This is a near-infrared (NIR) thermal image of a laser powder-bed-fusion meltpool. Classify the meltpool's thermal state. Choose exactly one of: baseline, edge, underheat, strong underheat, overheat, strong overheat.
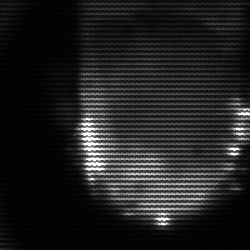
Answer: baseline